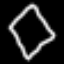
Label: diamond